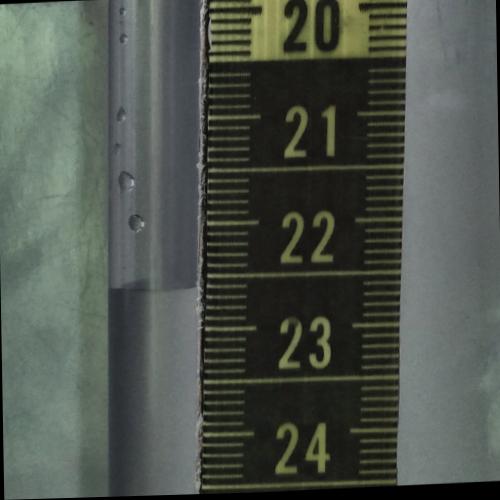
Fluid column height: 22.6 cm